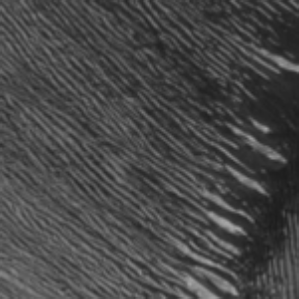
Label: frost